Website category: university
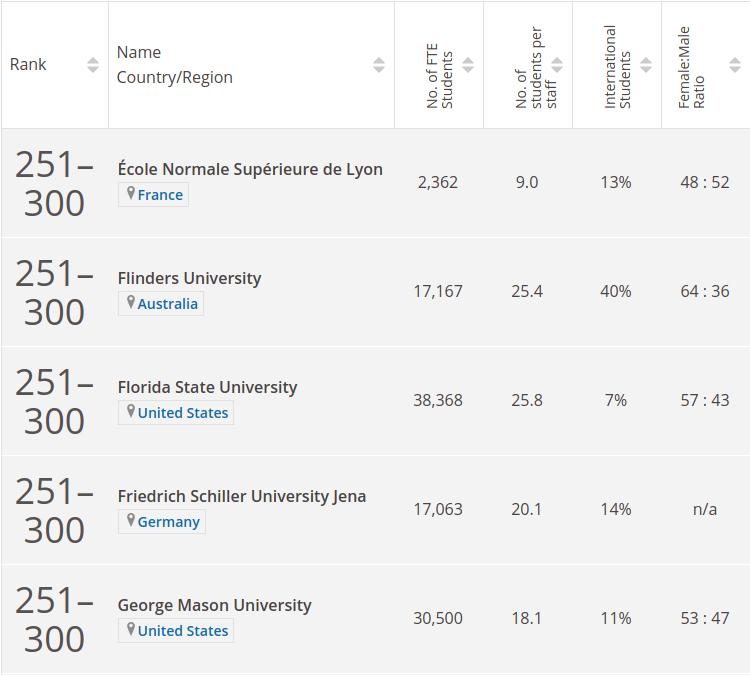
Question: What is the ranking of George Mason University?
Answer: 251300

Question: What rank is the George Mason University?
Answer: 251300

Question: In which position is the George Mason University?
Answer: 251300

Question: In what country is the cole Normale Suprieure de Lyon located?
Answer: France

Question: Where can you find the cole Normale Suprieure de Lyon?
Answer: France

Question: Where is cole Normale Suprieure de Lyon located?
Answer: France

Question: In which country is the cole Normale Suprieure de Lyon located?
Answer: France

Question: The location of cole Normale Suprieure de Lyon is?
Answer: France

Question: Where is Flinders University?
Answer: Australia

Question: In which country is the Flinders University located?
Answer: Australia

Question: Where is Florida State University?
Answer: United States

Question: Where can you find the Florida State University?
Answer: United States

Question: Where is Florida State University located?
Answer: United States

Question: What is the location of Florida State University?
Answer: United States

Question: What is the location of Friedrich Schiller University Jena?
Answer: Germany

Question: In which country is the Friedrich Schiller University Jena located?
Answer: Germany

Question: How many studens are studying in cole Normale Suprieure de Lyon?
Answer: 2,362

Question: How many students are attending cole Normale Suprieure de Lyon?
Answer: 2,362

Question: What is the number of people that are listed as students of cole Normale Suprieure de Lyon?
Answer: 2,362

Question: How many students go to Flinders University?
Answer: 17,167

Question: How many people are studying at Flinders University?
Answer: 17,167

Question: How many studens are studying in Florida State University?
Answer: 38,368

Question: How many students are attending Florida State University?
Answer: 38,368

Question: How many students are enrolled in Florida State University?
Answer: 38,368

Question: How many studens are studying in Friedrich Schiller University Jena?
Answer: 17,063

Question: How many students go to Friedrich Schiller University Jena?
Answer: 17,063

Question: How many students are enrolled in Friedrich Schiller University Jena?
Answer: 17,063

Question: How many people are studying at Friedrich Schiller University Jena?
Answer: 17,063

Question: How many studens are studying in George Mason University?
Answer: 30,500

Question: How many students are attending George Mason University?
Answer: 30,500

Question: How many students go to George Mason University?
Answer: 30,500

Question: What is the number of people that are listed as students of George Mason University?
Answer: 30,500

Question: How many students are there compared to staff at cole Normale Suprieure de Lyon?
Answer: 9.0

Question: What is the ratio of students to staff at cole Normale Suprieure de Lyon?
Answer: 9.0

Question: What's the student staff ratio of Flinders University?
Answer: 25.4

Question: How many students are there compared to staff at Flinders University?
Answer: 25.4

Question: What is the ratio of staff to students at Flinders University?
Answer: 25.4

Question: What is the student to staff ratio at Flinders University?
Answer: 25.4

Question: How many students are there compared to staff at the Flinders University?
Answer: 25.4

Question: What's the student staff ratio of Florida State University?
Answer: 25.8

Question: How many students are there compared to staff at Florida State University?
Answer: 25.8

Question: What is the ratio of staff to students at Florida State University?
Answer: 25.8

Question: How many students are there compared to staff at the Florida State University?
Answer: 25.8

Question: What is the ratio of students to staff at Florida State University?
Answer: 25.8

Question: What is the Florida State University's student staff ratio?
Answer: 25.8

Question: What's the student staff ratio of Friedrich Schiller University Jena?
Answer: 20.1

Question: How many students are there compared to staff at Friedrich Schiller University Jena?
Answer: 20.1

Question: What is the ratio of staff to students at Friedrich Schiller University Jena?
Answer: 20.1

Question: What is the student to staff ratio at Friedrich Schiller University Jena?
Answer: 20.1

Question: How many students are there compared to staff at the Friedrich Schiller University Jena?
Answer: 20.1

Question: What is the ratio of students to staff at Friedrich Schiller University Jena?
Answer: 20.1

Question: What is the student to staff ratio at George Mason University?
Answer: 18.1

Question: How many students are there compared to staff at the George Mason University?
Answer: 18.1

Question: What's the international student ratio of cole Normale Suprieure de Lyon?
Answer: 13%

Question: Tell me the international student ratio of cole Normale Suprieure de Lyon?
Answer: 13%

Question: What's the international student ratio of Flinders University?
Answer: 40%

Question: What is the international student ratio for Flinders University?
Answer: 40%

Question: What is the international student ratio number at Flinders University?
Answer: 40%

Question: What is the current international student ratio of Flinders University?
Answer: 40%

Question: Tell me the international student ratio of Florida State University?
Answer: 7%

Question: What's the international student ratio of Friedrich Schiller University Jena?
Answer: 14%

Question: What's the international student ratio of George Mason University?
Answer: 11%

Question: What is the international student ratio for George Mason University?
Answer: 11%

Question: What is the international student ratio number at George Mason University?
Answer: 11%